Question: I got a navigation menu as image. I made a nav div with the image as background and a fixed width and height. Now in the little boxes under the lines I want nav links. So what I did is I made multiple divs in the nav div and positioned them in the little boxes. So they are all positioned perfectly inside firefox but, unfortunately in other browsers like chrome they have different positions (nothing extreme, but they arent perfectly aligned in the little boxes).

What I thought was that whenever you have a certain fixed height and width of the container div. The margins of the child divs will be the same on all browsers and screen sizes as they will always be the same size. How is this possible and what would be the best options to make this nav menu possible?
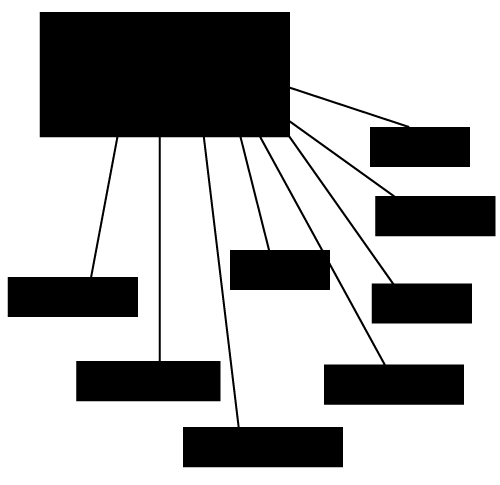
Answer: Try use this <URL> ... image maping tool lets you to set link coordinates.